Here is a 2-D grayscale rendering of raw rotating-machine vibration samples (signal-to-image). Determine the machine's mechanical condition. Answer with exactly one of: normal, misalignment, unbalance, looseness.
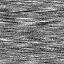
Answer: unbalance